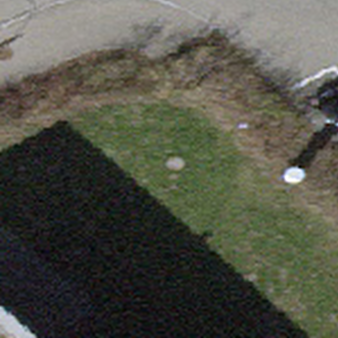
Label: other